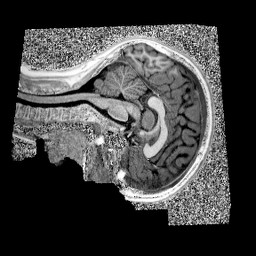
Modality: UNIT1
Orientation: sagittal
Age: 12
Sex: female
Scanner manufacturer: siemens
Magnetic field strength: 3 T
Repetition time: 4 s
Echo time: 0.00299 s